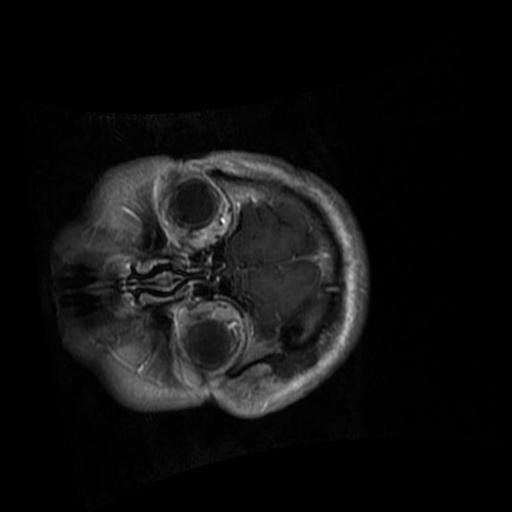
Label: brain_glioma